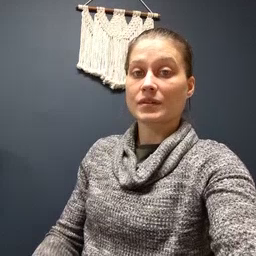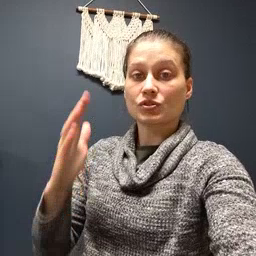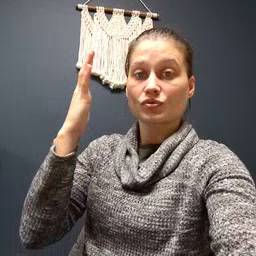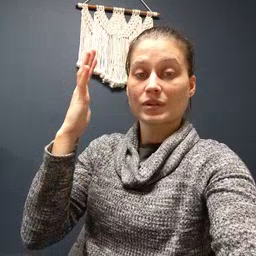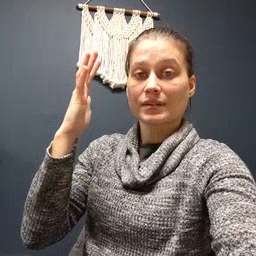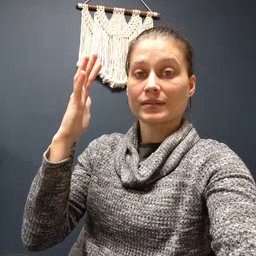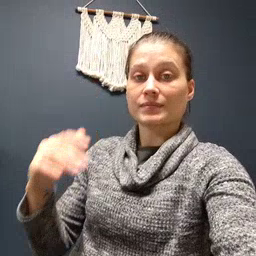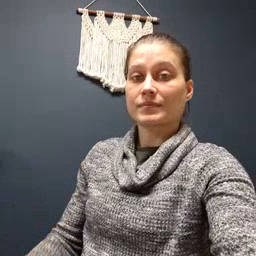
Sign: tree